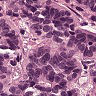
Metastatic tissue present: yes